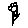
Label: flower